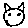
Label: cat